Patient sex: M
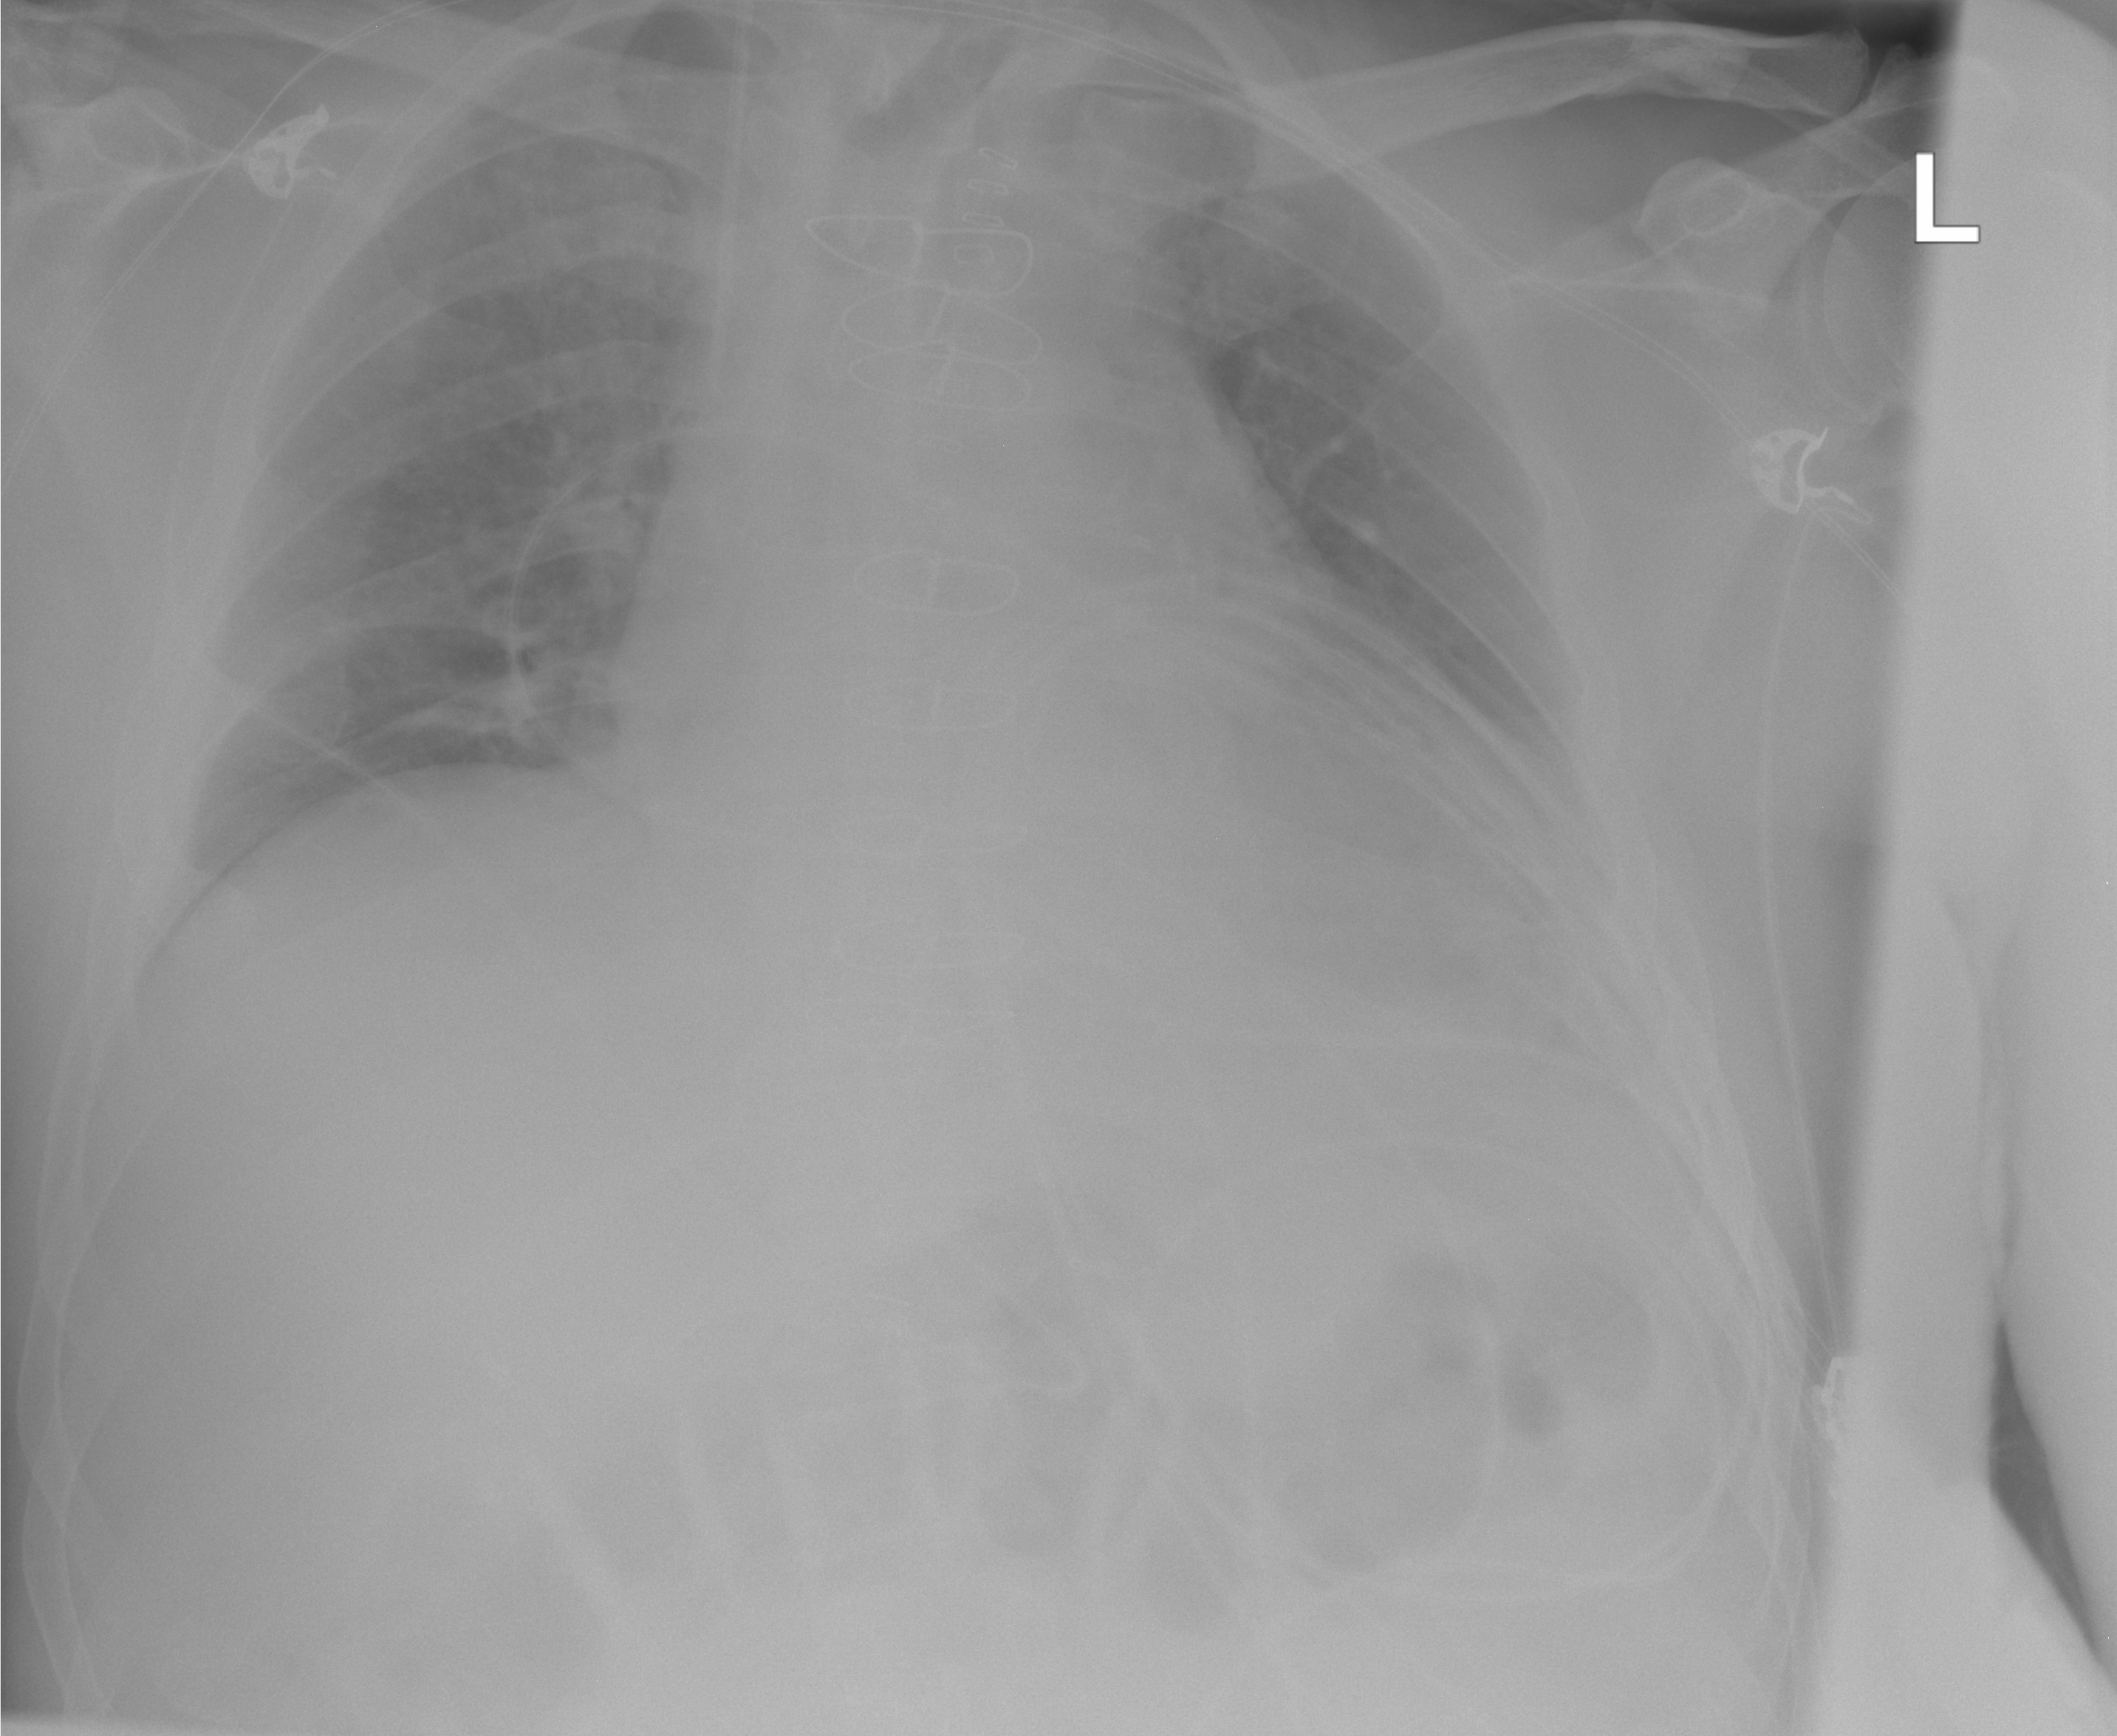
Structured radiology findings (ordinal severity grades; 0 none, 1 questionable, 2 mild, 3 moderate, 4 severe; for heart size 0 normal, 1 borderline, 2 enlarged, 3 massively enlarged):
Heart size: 2
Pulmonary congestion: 0
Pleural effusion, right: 0
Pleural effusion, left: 2
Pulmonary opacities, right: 0
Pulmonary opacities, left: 0
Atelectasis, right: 0
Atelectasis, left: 2